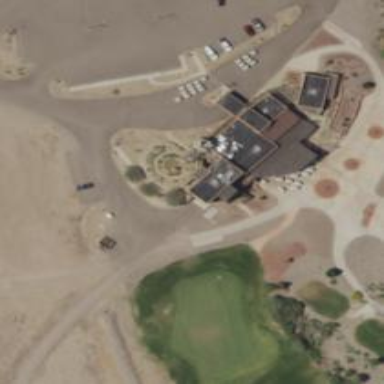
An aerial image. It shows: Path designated for golf carts.